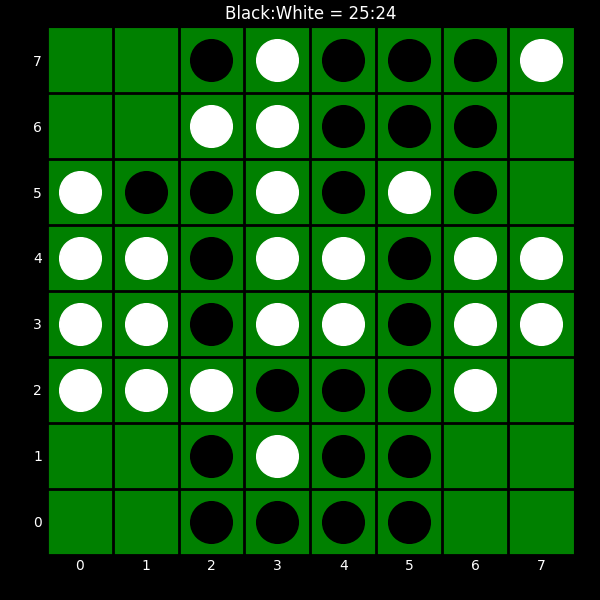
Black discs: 25
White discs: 24